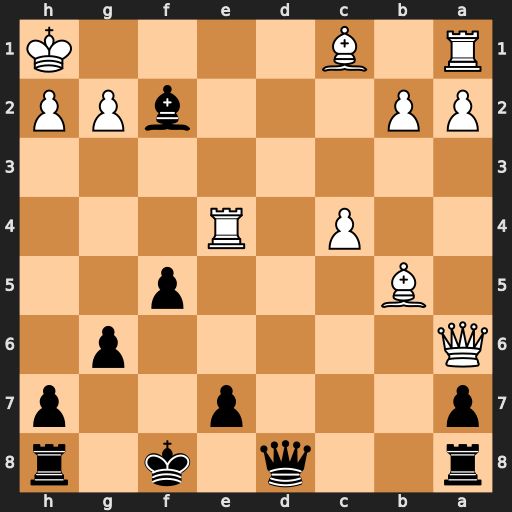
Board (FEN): r2q1k1r/p3p2p/Q5p1/1B3p2/2P1R3/8/PP3bPP/R1B4K
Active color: b
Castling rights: -
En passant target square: -
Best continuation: Qd1+ Re1 Qxe1#